Interaction volume radius: 5 \u00c5
Interaction volume height: 25 \u00c5
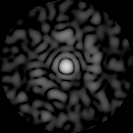
Disorder parameter: 0.7779